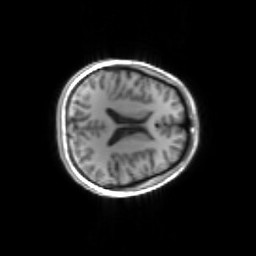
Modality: inplaneT1
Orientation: axial
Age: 24
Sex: female
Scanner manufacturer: siemens
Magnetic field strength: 3 T
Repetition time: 1.2 s
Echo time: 0.00251 s